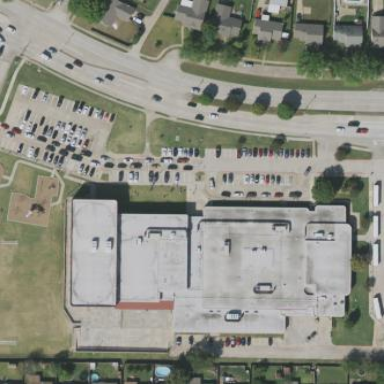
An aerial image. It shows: Flat-roofed school building.